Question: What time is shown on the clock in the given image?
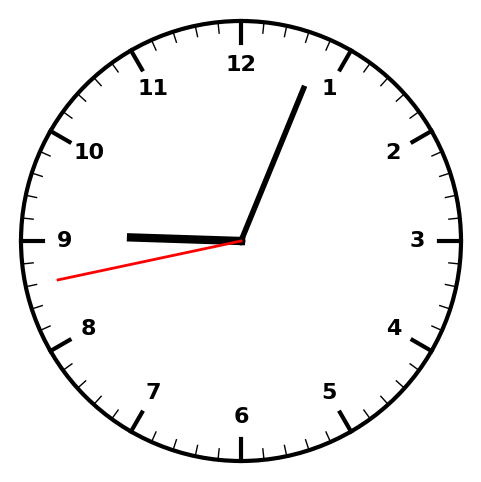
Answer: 09:03:43